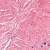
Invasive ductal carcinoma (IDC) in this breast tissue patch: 0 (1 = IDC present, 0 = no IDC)